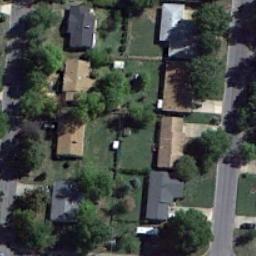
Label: medium_residential